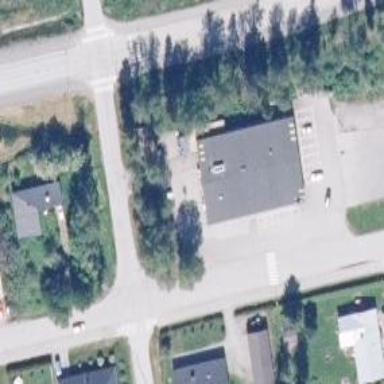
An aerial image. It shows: Convenience shop.